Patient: sex M, age 79
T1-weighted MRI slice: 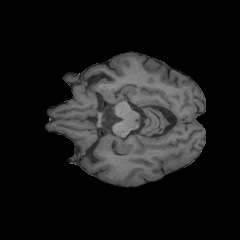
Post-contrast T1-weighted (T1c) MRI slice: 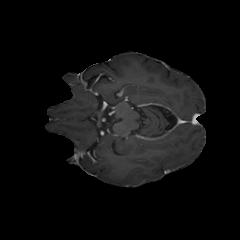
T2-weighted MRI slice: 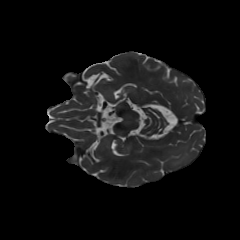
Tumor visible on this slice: no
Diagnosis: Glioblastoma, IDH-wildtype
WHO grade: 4